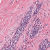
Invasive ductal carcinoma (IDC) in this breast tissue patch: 0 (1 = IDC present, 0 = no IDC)